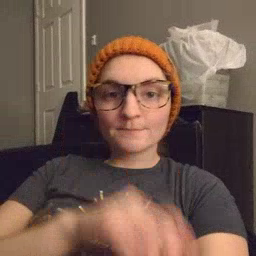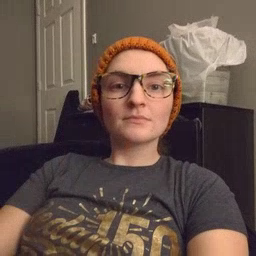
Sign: cloud